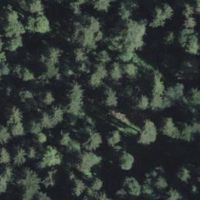
EUNIS habitat code: 43
Species observed at this site:
Cardamine heptaphylla